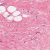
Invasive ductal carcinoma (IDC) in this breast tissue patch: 0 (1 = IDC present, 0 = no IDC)